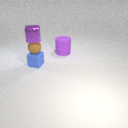
small purple metal cube above small brown rubber sphere